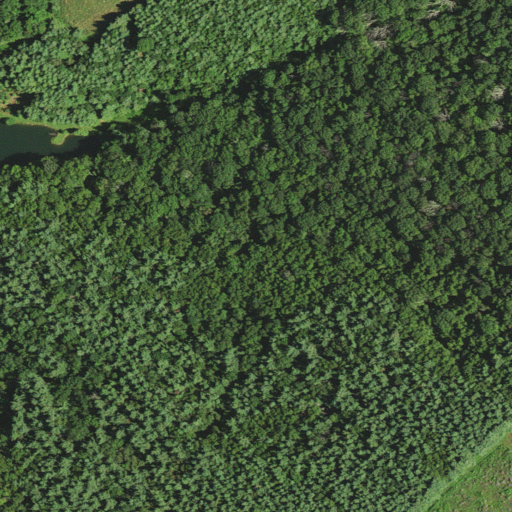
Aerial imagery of mountain in North Carolina named Peach Bottom Mountain containing evergreen forest, mixed forest, deciduous forest, and barren land